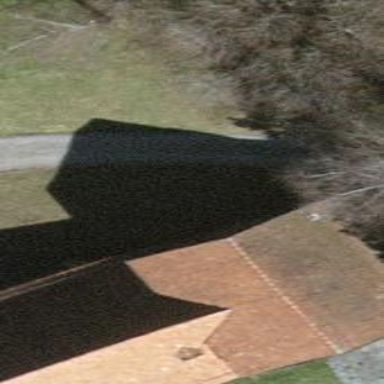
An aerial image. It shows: Simple and straightforward house.